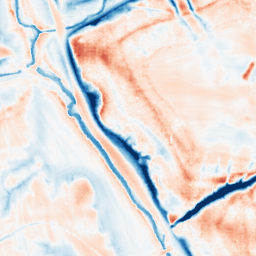
Category: trend_removal
Decomposition family: local_polynomial
Decomposition parameters: window_size: 31
degree: 3
Upsampling method: sinc_blackman
Upsampling parameters: scale: 4
kernel_size: 8
Upsampling scale: 4